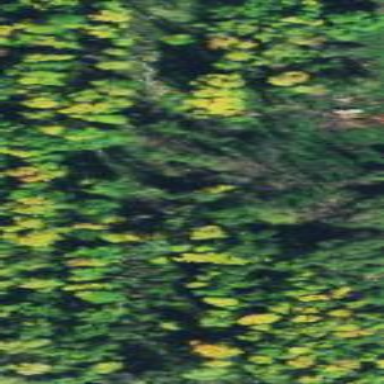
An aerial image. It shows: Beautiful woodland area.